Question: I'm working right now on my first great app! Where is, I want to have for each 'Activity'. Is it possible?

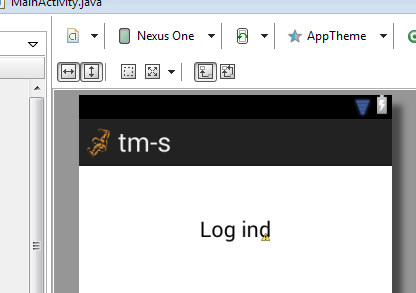
Answer: Use the following
'''
android:label="@string/app_name"
'''
for each and tag of 'AndroidManifest.xml'. The string resource 'app_name' should reside in 'res/values/strings.xml':
'''
<string name="app_name">Hello world!</string>
'''